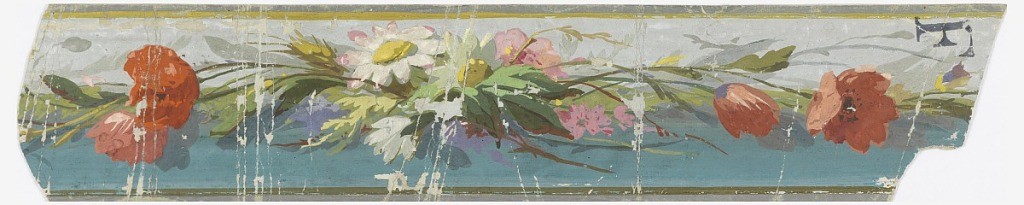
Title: Border
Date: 1850–1900
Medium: Block-printed
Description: Band of blue ground divided from band of gray by feathery rope of daisies, wheat, poppies.